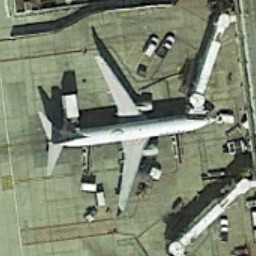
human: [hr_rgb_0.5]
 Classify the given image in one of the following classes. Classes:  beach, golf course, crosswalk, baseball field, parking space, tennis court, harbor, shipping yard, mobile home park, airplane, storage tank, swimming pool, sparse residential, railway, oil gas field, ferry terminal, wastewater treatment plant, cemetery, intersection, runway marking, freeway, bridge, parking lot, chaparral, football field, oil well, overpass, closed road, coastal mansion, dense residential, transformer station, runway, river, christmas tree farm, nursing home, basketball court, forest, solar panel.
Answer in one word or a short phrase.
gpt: airplane